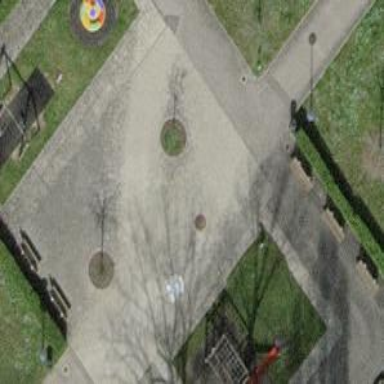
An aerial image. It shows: Playground area for leisure land.